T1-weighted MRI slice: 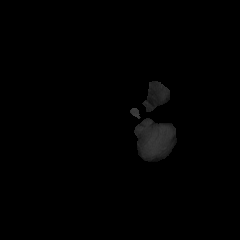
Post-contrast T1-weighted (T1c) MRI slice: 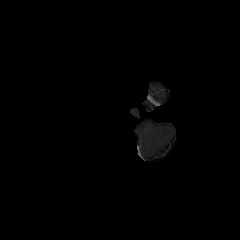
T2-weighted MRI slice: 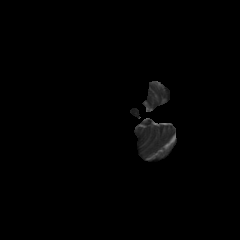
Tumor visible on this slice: no